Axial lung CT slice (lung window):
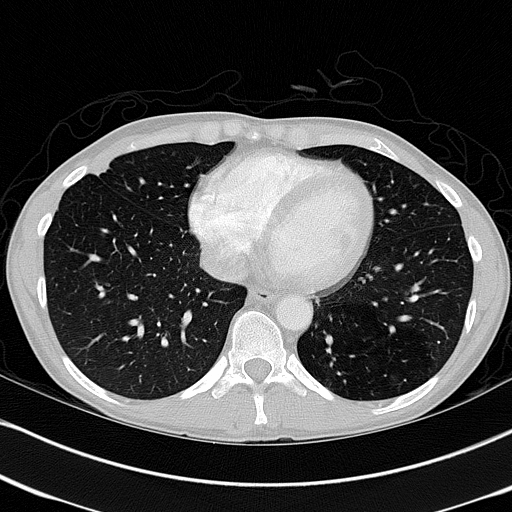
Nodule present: no